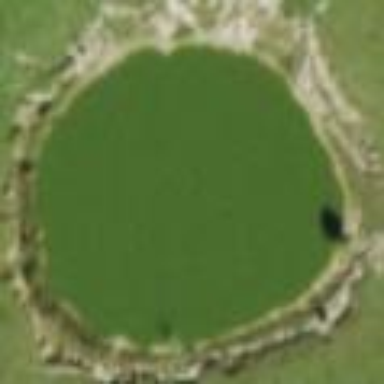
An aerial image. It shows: Reservoir of natural water.